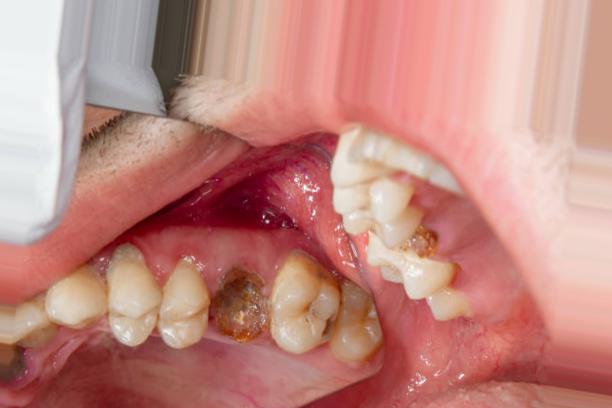
Condition: Caries